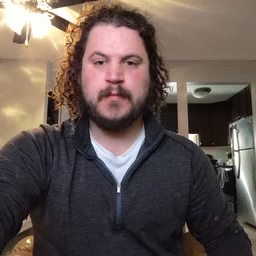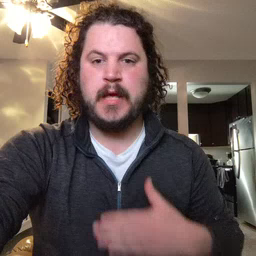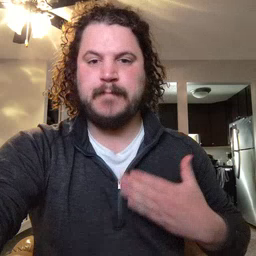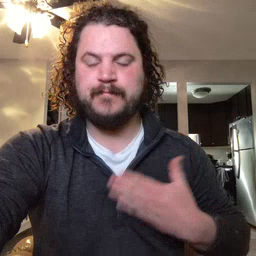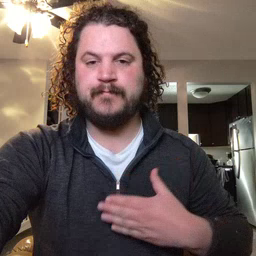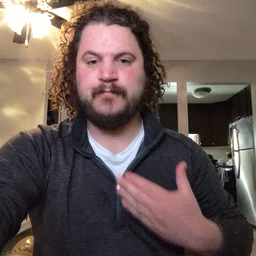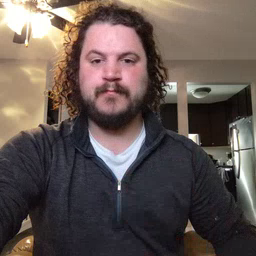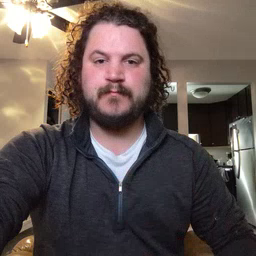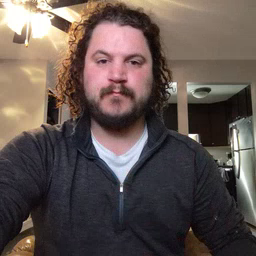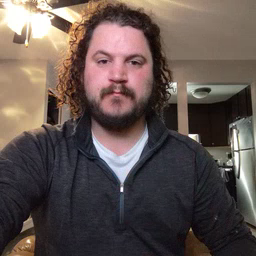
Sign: happy